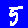
Digit: 5